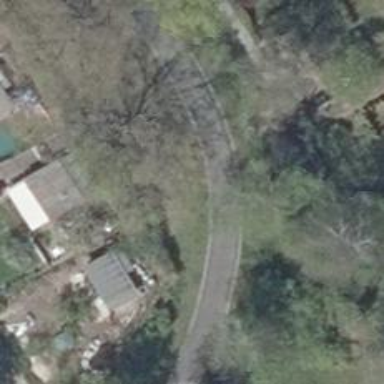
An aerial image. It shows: Footway.